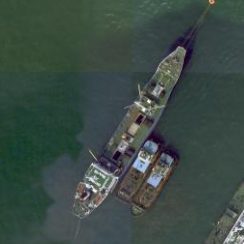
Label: civil